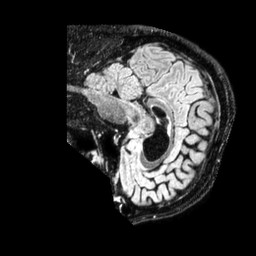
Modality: FLAIR
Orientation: sagittal
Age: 51
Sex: male
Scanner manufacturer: philips
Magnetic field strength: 1.5 T
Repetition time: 4.8 s
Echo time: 0.3367 s